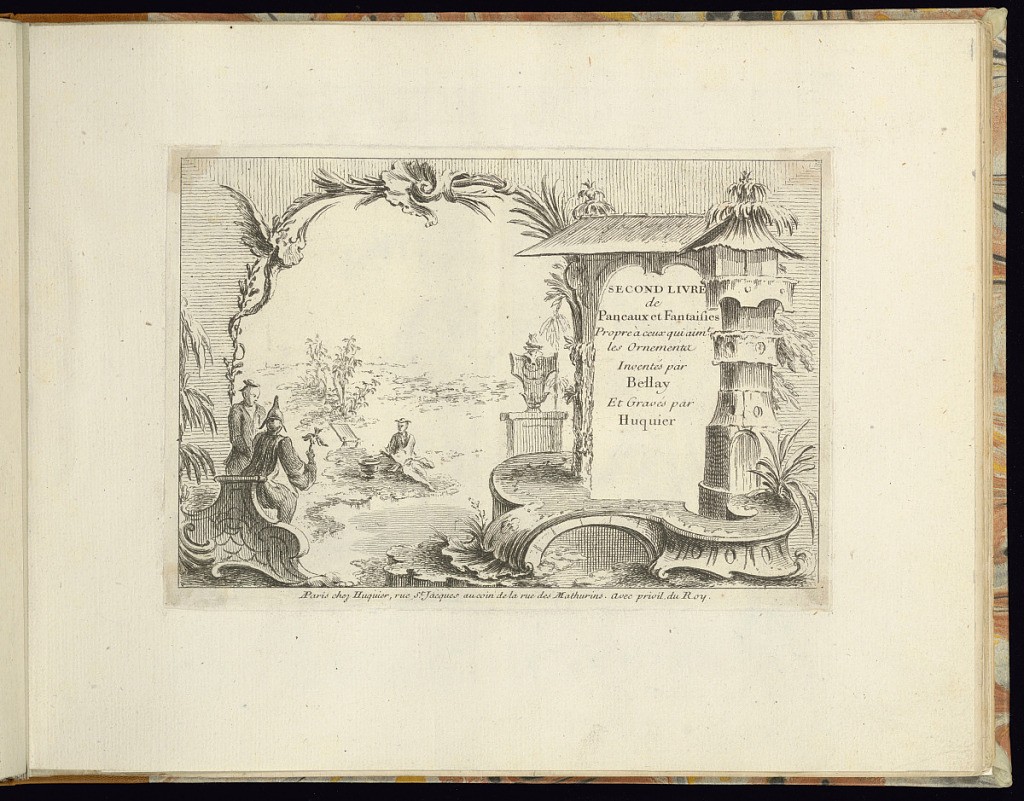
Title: Title Page
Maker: Bellay, French, active from 1734
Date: ca.1734-49
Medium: Etching and engraving on laid paper
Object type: Print
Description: Title page for a series of ornament prints featuring rococo and chinoiserie motifs. The title is lettered to the right framed by a canopied structure with a landscape framed to the left with three figures seated and standing and a vase on a plinth. The ornament includes shells, leaves, wings, sprigs, and rosettes. The plate is signed with the publisher's address.